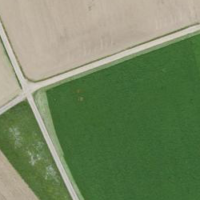
EUNIS habitat code: 52
Species observed at this site:
Numenius arquata
Corvus corone
Anthus trivialis
Sturnus vulgaris
Linaria cannabina
Accipiter gentilis
Streptopelia decaocto
Lanius collurio
Buteo buteo
Columba palumbus
Tachymarptis melba
Pernis apivorus
Saxicola rubetra
Hirundo rustica
Columba oenas
Milvus milvus
Polyommatus icarus
Falco tinnunculus
Corvus corax
Motacilla alba
Delichon urbicum